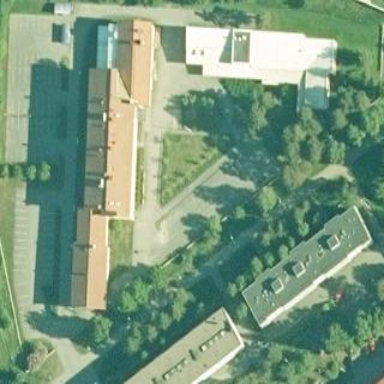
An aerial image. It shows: Civil school.